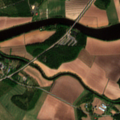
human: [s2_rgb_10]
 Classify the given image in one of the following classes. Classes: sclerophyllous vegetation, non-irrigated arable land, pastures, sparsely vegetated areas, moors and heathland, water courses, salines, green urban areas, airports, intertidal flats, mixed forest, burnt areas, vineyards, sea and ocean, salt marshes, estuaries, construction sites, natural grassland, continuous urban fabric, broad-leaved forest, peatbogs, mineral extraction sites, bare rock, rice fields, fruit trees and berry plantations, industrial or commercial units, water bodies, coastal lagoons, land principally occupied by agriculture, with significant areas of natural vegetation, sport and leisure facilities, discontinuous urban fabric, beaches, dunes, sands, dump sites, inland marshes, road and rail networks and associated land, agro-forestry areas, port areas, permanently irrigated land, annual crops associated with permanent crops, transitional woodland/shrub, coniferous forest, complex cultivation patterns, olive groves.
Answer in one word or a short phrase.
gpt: non-irrigated arable land, land principally occupied by agriculture, with significant areas of natural vegetation, mixed forest, water courses